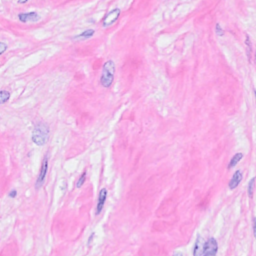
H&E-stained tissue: Breast